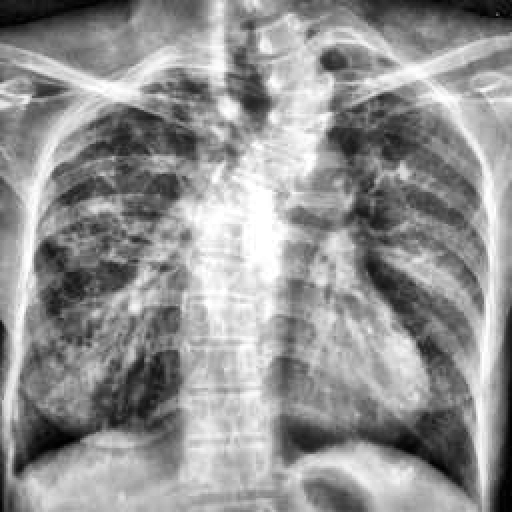
Finding: TUBERCULOSIS